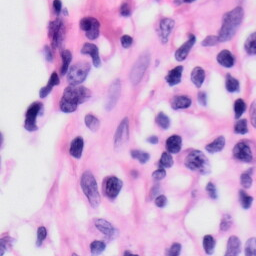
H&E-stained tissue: Skin